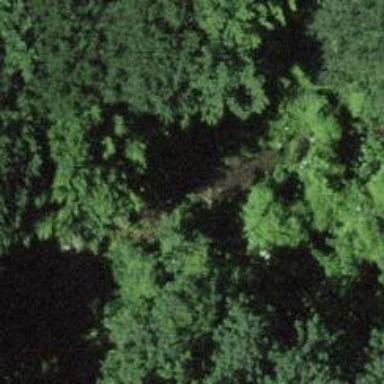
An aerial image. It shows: Culvert tunnel.